Interaction volume radius: 10 \u00c5
Interaction volume height: 20 \u00c5
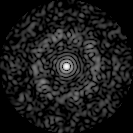
Disorder parameter: 0.8291